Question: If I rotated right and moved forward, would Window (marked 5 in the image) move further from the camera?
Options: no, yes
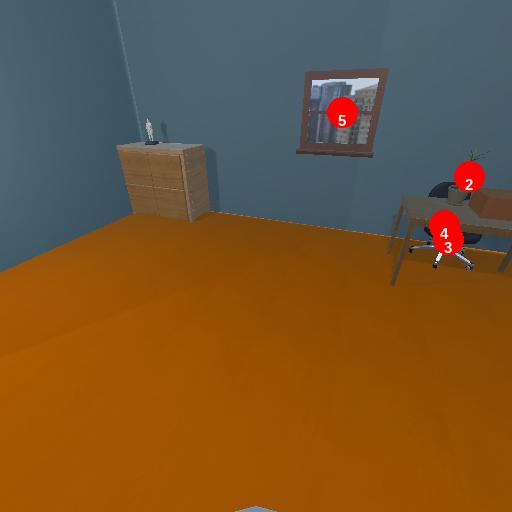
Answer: no